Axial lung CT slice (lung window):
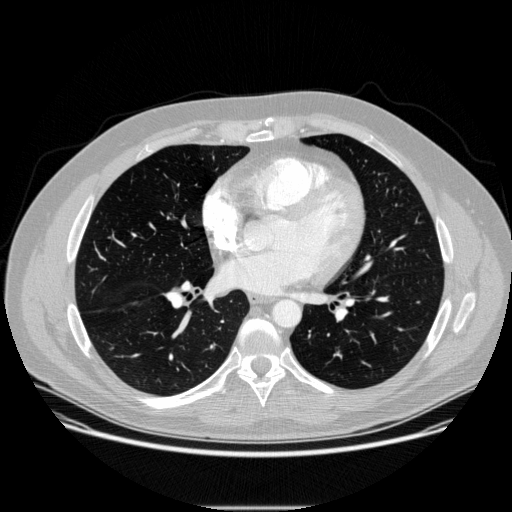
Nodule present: no